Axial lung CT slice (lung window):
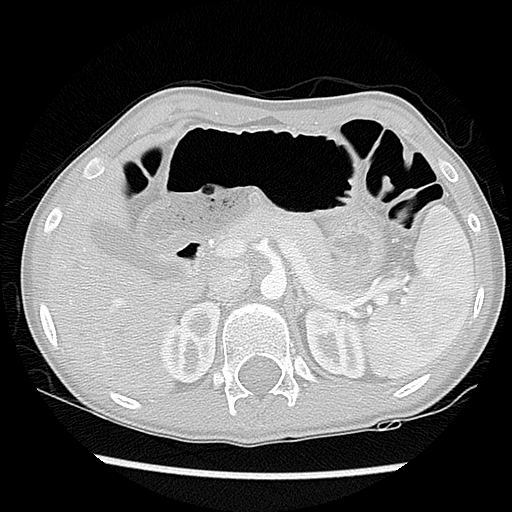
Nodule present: no